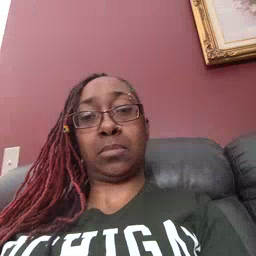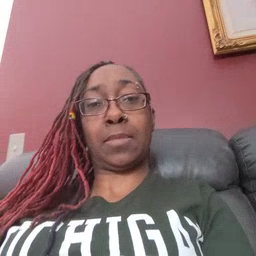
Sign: bad